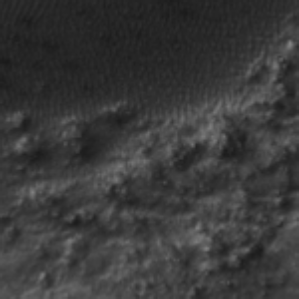
Label: frost